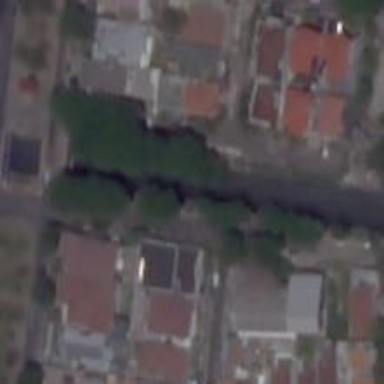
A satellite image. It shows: Residential road.